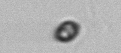
Label: nanoplankton_mix